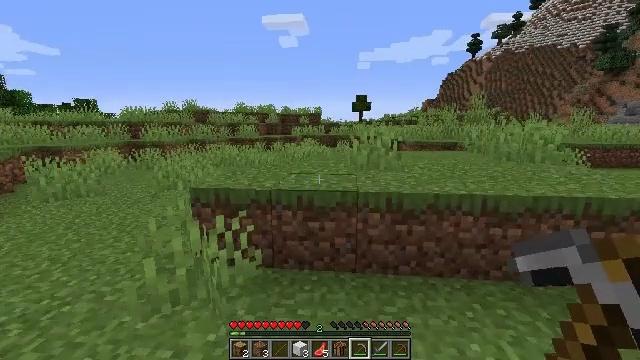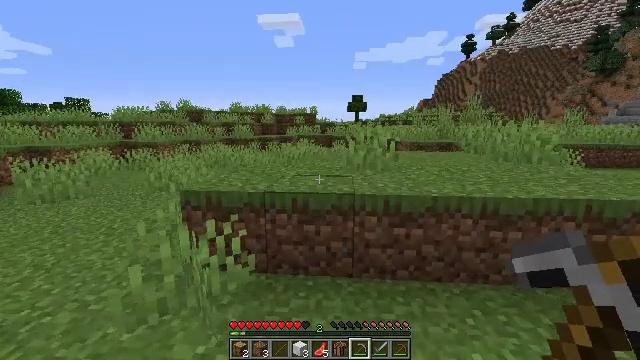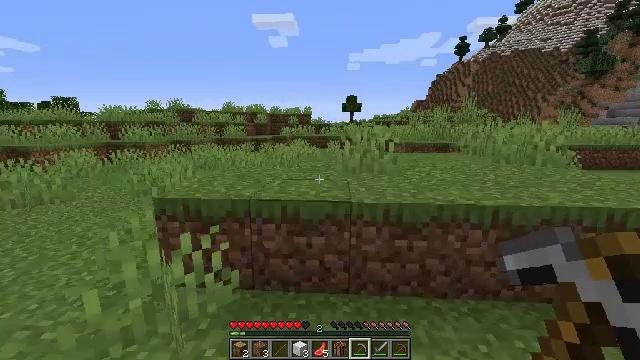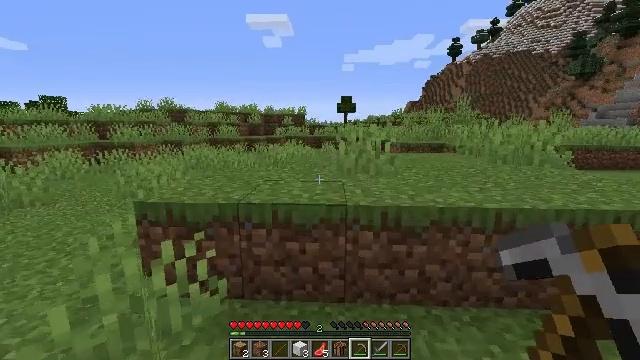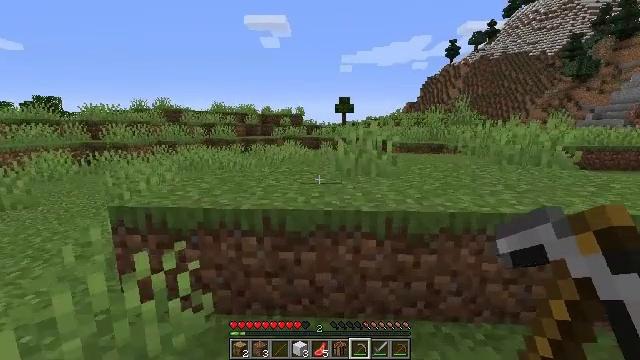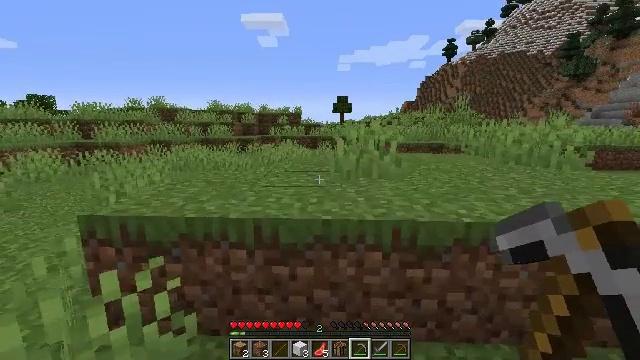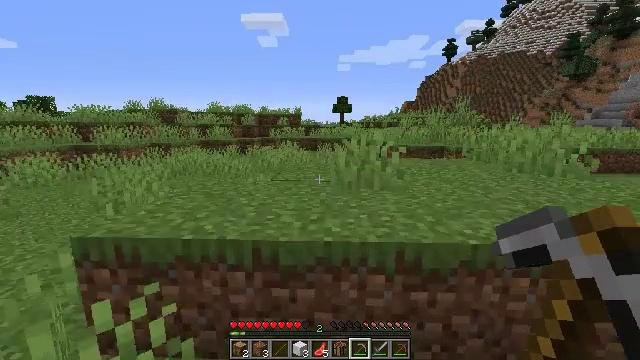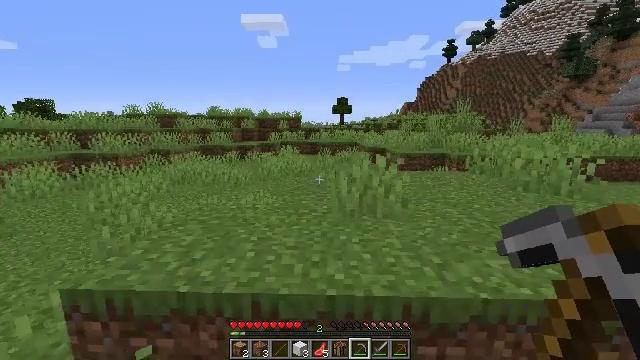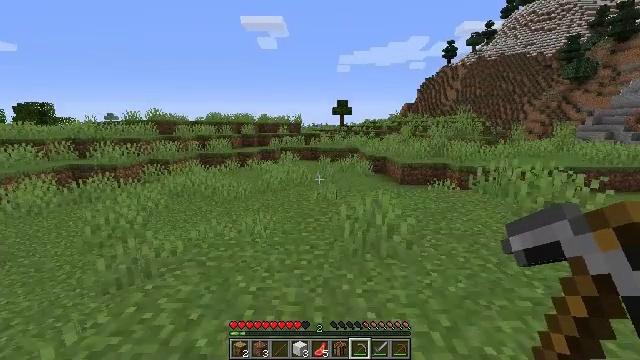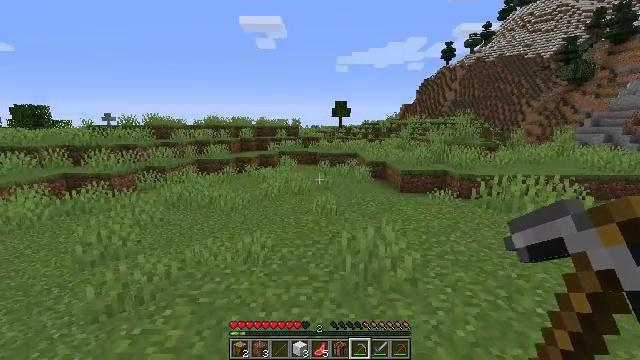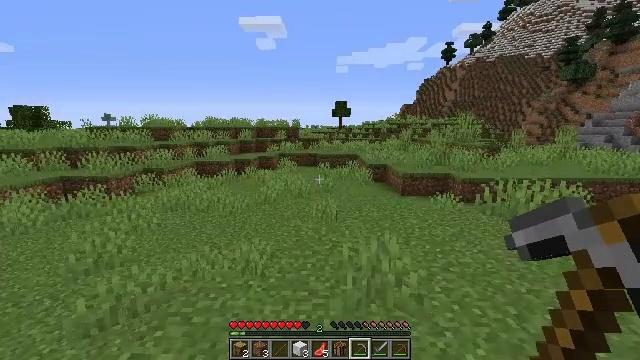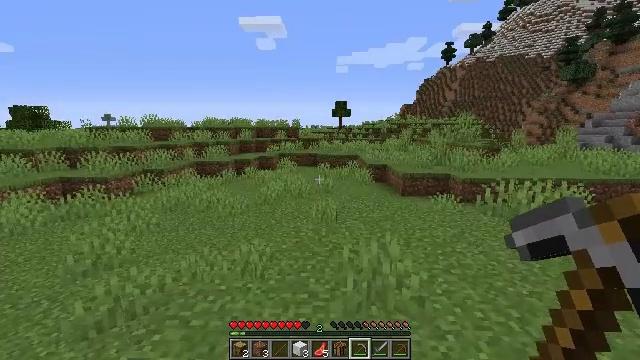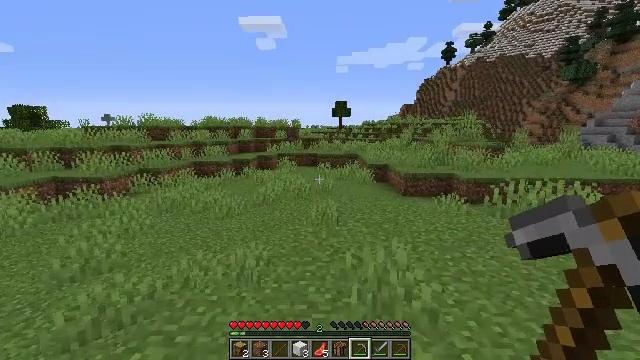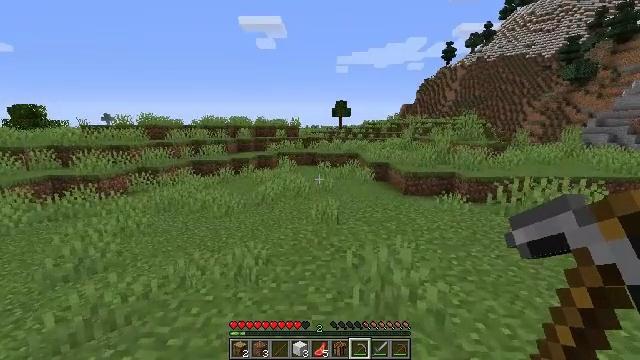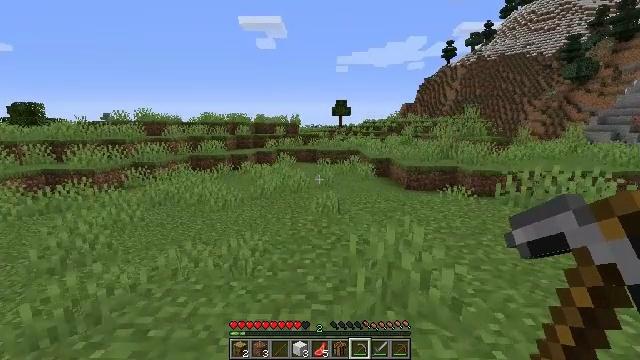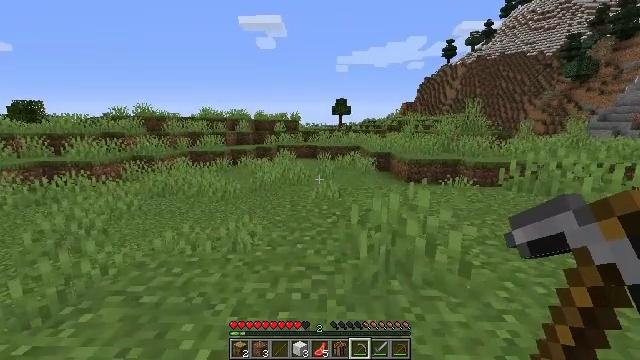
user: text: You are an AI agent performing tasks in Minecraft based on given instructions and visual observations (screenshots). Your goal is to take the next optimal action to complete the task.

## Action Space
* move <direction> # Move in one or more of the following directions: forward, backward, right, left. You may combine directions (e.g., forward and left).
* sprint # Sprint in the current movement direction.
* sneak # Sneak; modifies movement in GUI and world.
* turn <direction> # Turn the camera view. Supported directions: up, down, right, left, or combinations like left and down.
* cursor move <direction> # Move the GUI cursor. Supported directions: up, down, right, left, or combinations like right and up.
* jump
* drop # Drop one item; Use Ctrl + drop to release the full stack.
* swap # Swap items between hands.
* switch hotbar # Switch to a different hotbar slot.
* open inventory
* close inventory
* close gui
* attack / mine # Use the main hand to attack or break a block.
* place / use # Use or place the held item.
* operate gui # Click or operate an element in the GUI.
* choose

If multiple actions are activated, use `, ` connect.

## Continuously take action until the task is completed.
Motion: motion action
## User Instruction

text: Remove the tall grass to clear the area.
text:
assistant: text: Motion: move forward
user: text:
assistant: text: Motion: move forward, turn right
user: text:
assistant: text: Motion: move forward, turn right
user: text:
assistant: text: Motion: move forward
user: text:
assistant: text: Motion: move forward
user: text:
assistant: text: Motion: move forward, jump
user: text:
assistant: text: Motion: move forward, jump
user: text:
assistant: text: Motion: move forward, jump
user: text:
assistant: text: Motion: move forward, jump
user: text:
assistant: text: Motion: move forward, jump
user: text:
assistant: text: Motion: move forward, jump
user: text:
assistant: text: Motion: move forward, jump
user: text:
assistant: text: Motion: move forward, jump
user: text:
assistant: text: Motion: move forward, jump
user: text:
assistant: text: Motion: move forward, jump
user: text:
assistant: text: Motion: move forward
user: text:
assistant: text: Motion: move forward
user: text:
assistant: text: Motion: move forward
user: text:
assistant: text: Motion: move forward
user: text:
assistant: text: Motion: move forward
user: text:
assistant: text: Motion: move forward
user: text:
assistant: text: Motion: move forward, jump
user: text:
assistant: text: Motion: move forward, jump
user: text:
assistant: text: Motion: move forward, jump
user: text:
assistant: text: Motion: move forward, jump
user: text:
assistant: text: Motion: move forward
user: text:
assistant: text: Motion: move forward
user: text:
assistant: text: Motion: move forward
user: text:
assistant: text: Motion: move forward
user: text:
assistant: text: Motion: move forward